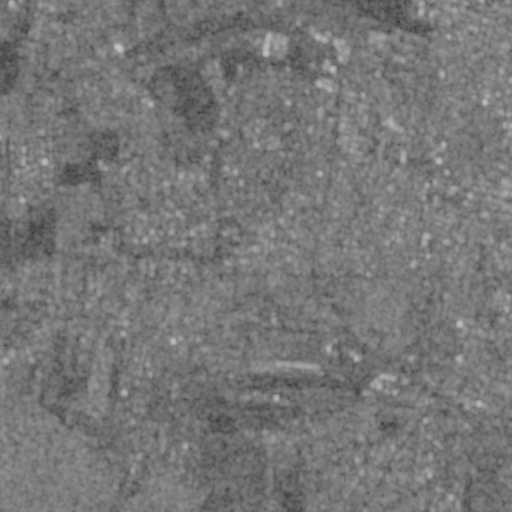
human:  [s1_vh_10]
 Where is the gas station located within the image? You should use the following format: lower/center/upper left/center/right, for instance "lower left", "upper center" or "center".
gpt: The gas station is located in the upper center of the image.
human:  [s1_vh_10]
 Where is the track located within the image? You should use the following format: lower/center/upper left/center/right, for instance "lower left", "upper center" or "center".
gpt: The track is located in the lower right of the image.
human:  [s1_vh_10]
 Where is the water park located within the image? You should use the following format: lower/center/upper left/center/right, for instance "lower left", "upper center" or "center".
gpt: The water park is located in the lower center of the image.
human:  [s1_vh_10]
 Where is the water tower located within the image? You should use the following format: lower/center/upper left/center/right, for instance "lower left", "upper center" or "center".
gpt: The water tower is located in the upper right of the image.
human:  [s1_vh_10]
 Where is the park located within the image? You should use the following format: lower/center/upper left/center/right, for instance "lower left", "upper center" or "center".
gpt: There is no park in the image.

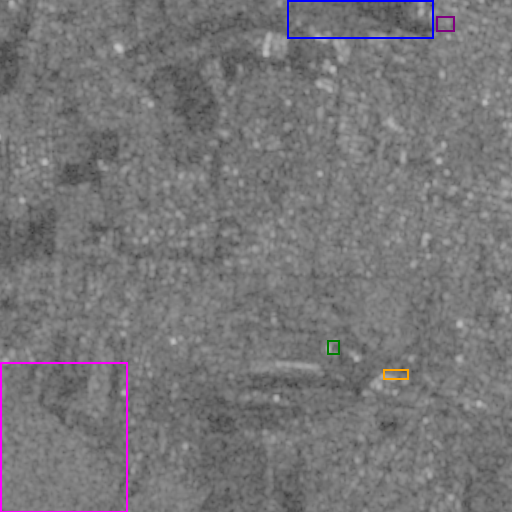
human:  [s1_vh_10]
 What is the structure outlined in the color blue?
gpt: The structure outlined in blue is a crop field.
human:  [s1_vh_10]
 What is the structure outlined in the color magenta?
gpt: The structure outlined in magenta is a park.
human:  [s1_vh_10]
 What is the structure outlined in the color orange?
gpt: The structure outlined in orange is a parking lot.
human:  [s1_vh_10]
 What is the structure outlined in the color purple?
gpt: The structure outlined in purple is a power substation.
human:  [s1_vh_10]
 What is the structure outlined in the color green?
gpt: The structure outlined in green is a water park.
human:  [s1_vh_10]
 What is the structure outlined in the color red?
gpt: There is no red outline.